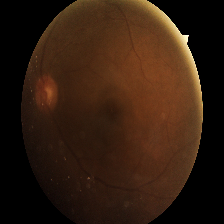
Diabetic retinopathy grade: Moderate